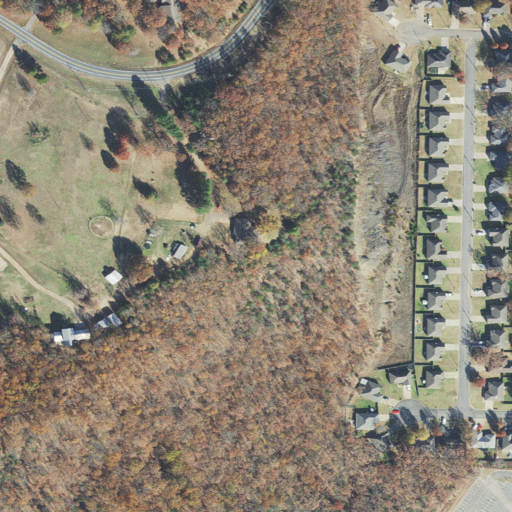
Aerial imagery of ridge(s) in Arkansas named Horseshoe Mountain containing deciduous forest, pasture, open development, low intensity development, medium intensity development, barren land, grassland, and high intensity development